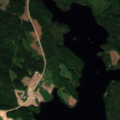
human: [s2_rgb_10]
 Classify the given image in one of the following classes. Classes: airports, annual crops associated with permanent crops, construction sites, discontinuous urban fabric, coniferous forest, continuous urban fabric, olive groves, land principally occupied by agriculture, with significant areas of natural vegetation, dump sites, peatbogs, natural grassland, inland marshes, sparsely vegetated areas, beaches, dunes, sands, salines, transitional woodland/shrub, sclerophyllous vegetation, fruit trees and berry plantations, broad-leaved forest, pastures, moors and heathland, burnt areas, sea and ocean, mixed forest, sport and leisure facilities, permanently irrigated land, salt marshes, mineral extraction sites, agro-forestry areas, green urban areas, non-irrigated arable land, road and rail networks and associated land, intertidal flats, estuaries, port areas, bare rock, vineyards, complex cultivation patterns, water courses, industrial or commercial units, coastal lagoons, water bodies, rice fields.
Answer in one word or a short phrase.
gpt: coniferous forest, mixed forest, water bodies